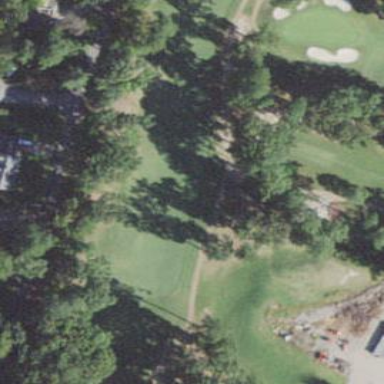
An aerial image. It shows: Area of rough grass used for golf.